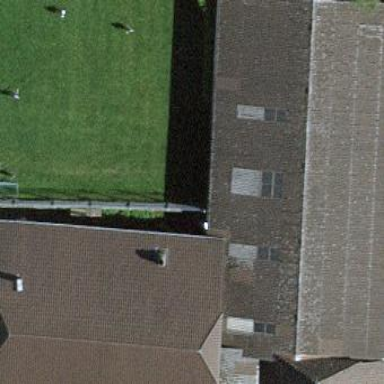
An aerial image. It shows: Rural barn.